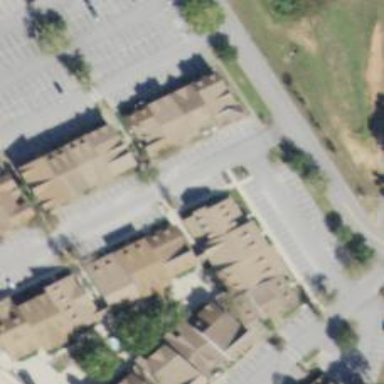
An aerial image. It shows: Parking space.